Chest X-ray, PA view. Patient: 31 years old, sex F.
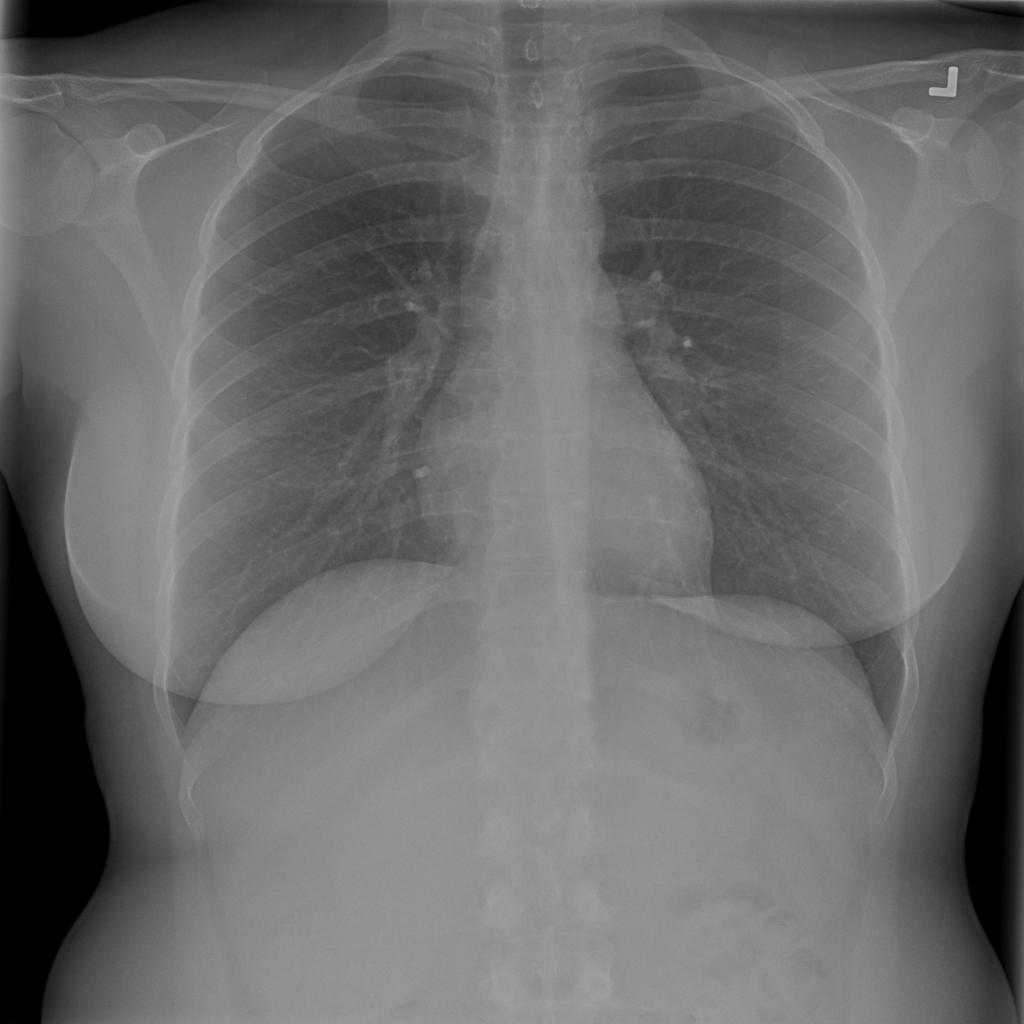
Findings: No Finding